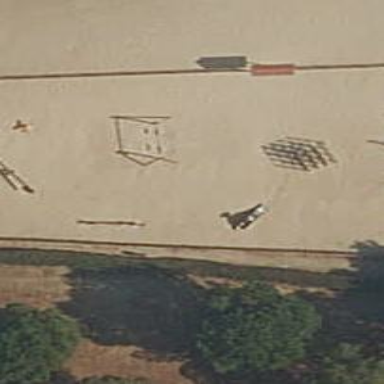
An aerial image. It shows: Playground featuring swings.